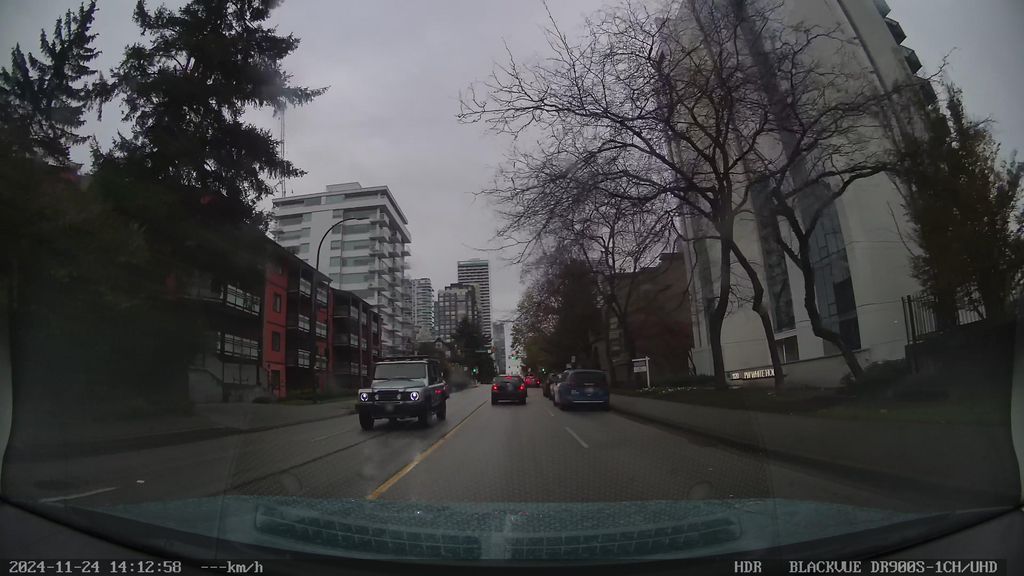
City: vancouver